Interaction volume radius: 10 \u00c5
Interaction volume height: 30 \u00c5
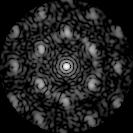
Disorder parameter: 0.5037